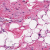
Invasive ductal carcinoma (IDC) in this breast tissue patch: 0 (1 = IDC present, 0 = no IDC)